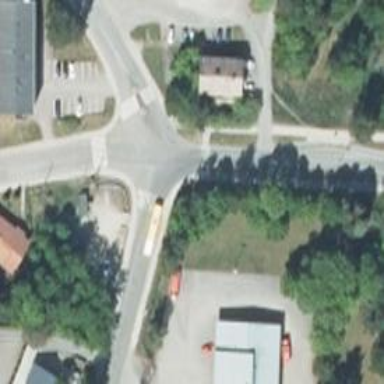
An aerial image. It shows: Footway crossing with marked asphalt surface.